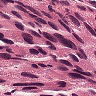
Metastatic tissue present: yes